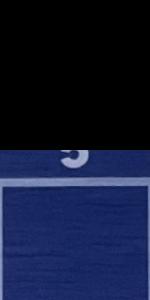
Label: Empty